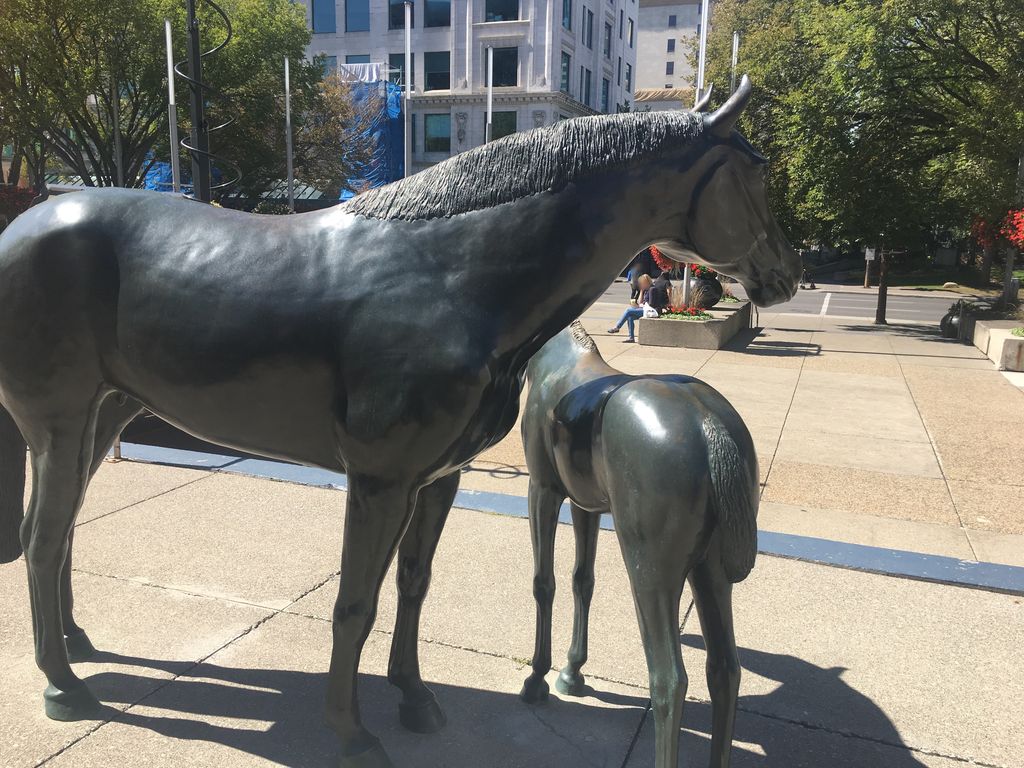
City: calgary